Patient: sex F, age 67
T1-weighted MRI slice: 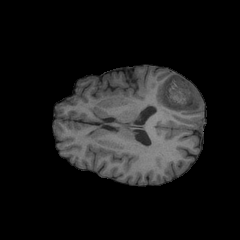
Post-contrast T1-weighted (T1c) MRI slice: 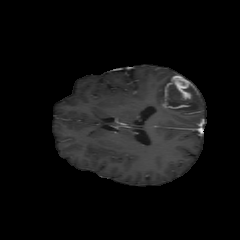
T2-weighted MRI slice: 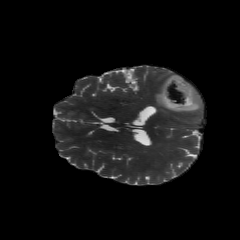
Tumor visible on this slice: yes
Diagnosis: Glioblastoma, IDH-wildtype
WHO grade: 4